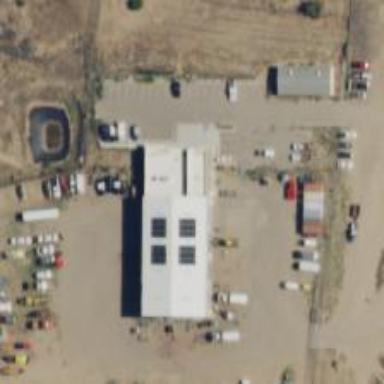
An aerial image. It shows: Generator is pictured.